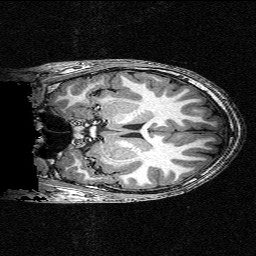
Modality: T1w
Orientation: coronal
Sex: male
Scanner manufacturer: siemens
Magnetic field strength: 3 T
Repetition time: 2.3 s
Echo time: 0.00336 s